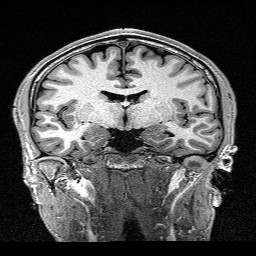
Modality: T1w
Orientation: sagittal
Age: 31
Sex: male
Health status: healthy
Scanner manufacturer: siemens
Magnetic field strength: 1.5 T
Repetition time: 2.73 s
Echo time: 0.00357 s